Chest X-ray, PA view. Patient: 56 years old, sex M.
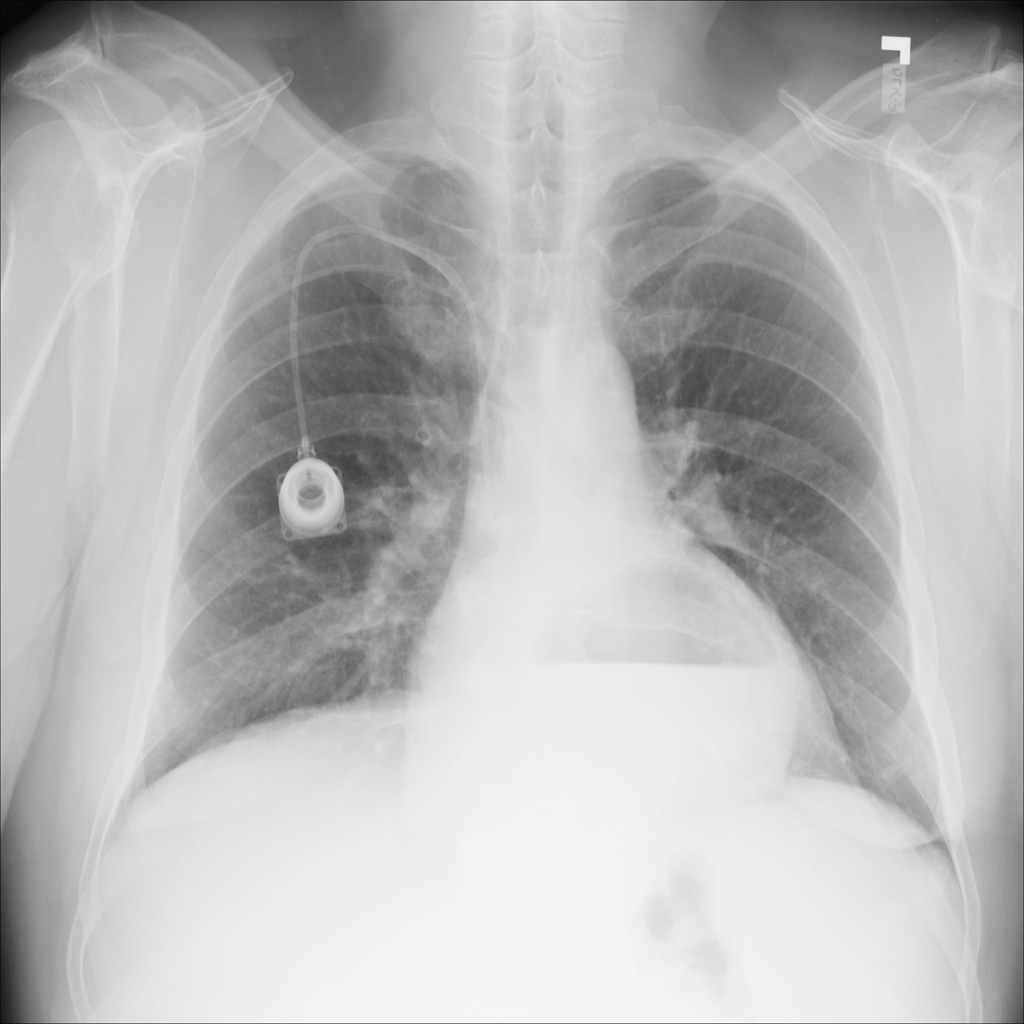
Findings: Hernia